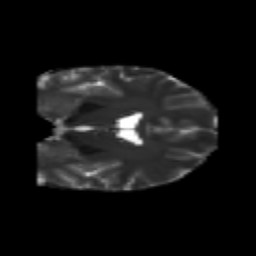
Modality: T2w
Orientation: coronal
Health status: healthy
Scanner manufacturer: philips
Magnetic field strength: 3 T
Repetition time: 6.964 s
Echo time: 0.092 s